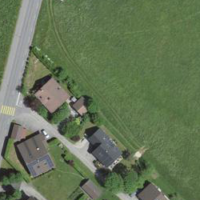
EUNIS habitat code: 55
Species observed at this site:
Tanacetum vulgare
Veronica chamaedrys
Artemisia vulgaris
Plantago media